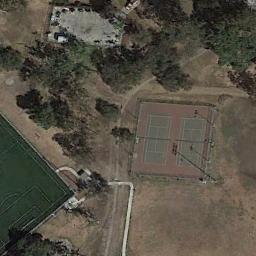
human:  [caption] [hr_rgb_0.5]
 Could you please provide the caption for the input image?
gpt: The tennis court is on the bare land next to some trees .

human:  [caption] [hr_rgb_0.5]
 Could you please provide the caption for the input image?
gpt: At the top of the picture is a tennis court with only a small blue part .

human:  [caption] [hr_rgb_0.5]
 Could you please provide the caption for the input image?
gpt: There are many trees near the tennis court .

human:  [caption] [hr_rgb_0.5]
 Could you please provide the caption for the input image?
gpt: Tennis court on bare land next to trees and sports field .

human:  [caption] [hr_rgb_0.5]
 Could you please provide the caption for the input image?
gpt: There are some green trees beside the tennis court .